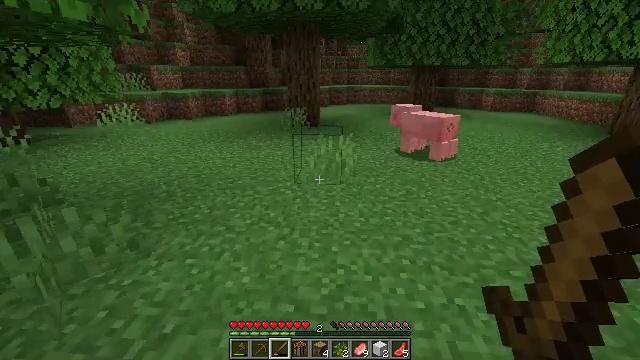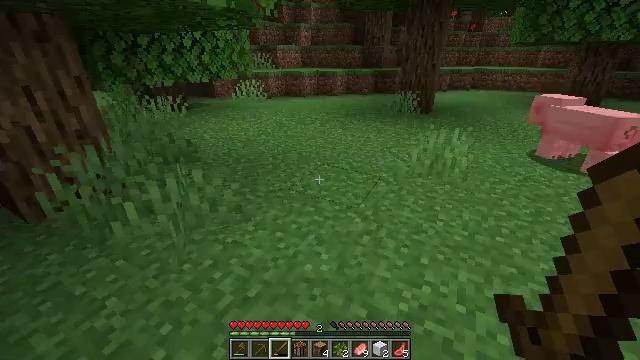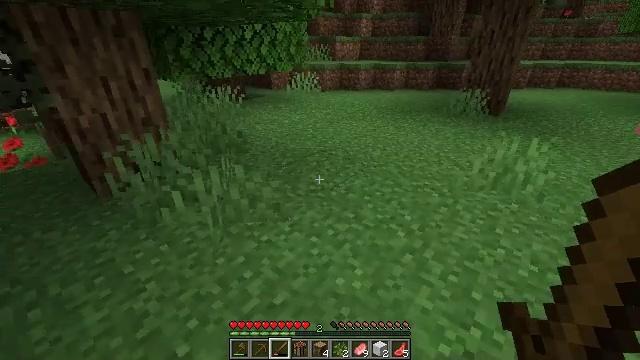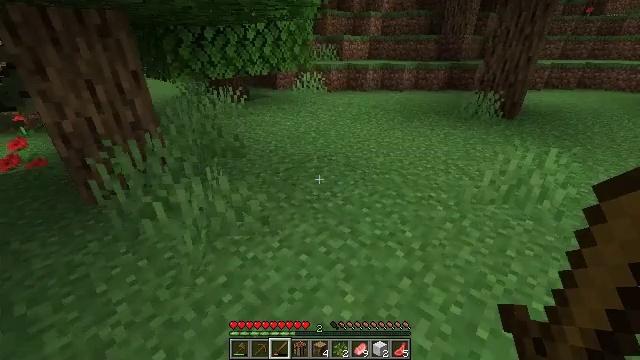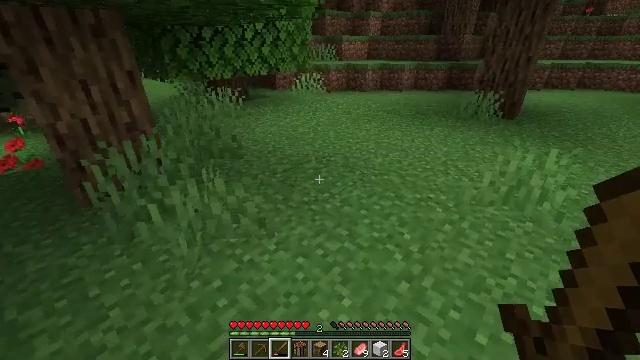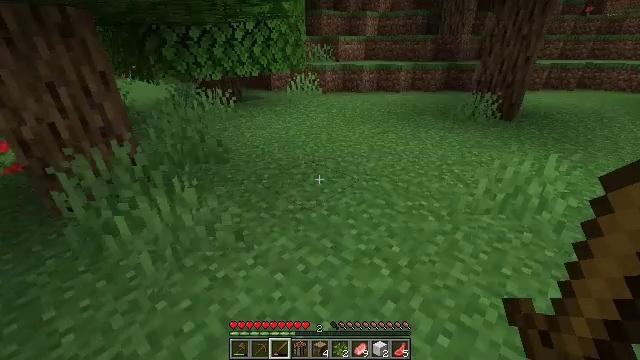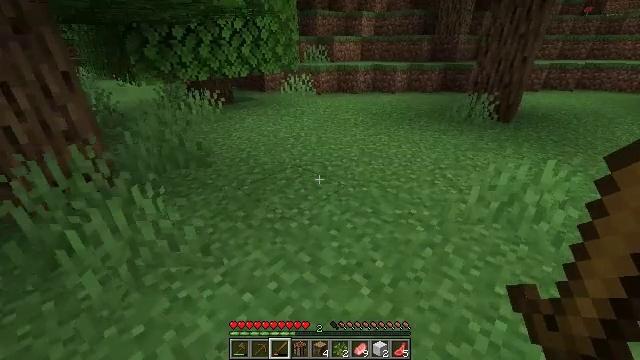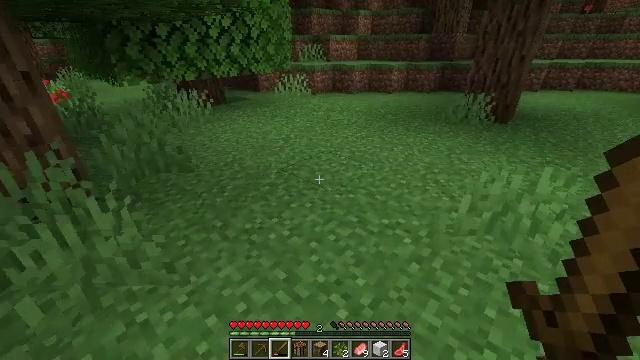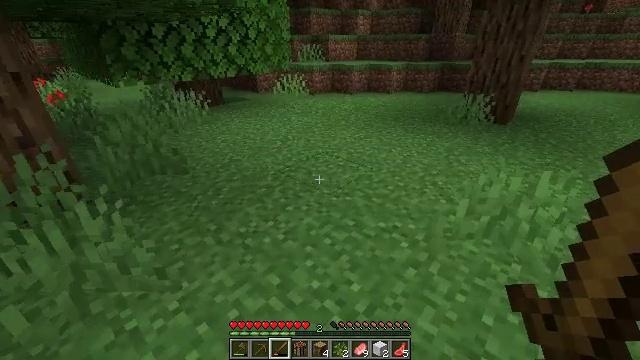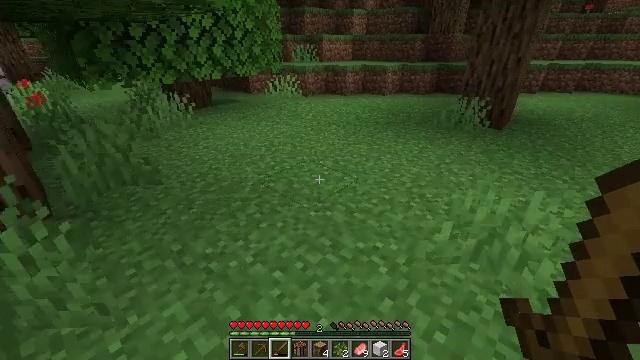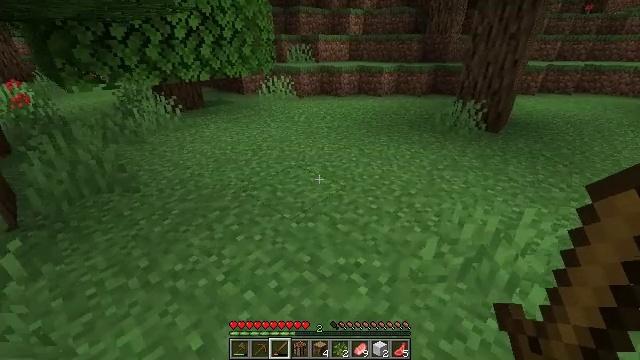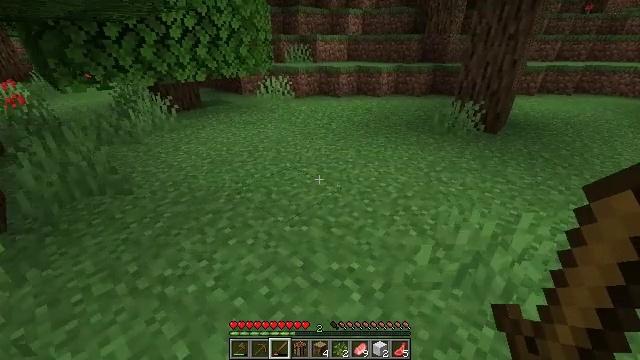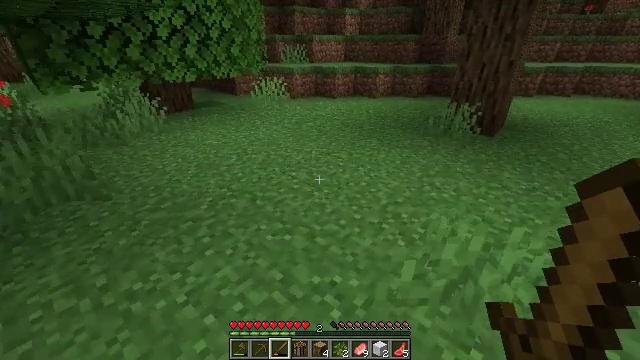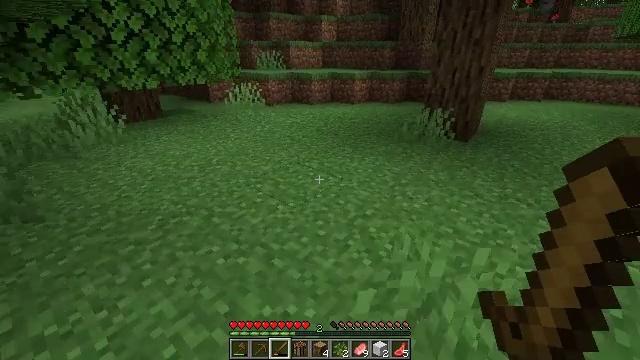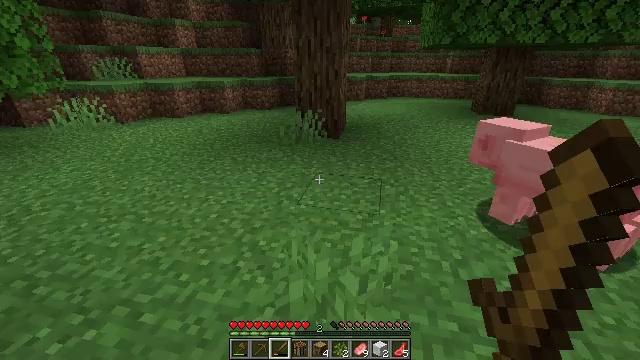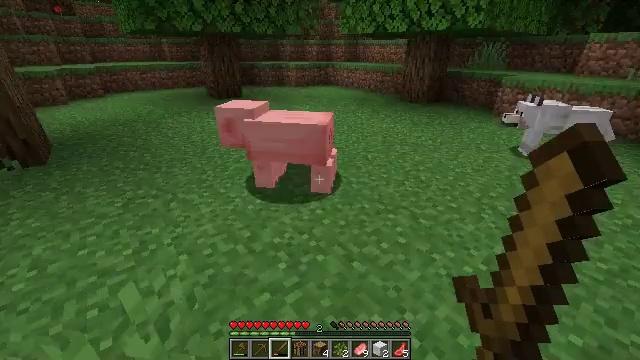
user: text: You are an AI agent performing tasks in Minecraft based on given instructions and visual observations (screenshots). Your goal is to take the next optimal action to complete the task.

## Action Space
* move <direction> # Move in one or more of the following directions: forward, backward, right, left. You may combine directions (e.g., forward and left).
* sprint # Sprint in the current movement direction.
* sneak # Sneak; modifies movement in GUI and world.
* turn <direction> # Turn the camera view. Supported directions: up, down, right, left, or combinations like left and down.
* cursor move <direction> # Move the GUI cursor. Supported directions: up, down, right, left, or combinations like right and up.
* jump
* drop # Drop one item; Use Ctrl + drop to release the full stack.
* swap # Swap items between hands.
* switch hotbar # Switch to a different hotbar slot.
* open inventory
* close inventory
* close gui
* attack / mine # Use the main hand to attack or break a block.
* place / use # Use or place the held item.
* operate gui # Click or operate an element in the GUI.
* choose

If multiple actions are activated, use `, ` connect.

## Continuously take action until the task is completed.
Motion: motion action
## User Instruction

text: Collect some oak leaves.
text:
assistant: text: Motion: move forward, turn left and down
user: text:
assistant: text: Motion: move forward and move right, turn left and down
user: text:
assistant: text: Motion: move forward and move right, turn left
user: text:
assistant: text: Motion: move forward and move right
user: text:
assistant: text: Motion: move forward and move right
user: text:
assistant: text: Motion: move forward and move right
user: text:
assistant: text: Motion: move forward and move right
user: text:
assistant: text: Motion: move forward and move right
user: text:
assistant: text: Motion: move forward and move right
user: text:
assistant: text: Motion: move forward and move right
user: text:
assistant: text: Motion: move forward and move right
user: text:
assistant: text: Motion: move forward and move right
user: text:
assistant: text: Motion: move forward and move right, turn right and up
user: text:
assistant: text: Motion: move forward and move right, turn right and up
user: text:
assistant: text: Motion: move forward and move right, turn right and down
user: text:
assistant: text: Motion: move forward, turn right and down
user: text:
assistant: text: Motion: move forward, turn right
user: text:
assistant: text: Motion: move forward
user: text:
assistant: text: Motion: move forward
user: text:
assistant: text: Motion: move forward
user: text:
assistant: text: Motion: move forward
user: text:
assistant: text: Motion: move forward
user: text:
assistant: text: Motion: move forward
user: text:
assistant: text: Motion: move forward
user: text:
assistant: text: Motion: move forward
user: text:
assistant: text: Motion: move forward, turn right
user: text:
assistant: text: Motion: move forward, turn right and up
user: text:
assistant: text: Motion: move forward and move right, turn right and up
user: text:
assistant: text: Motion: move forward and move right, turn right
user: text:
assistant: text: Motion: move forward and move right, turn right